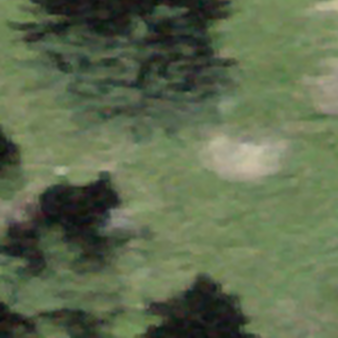
Label: other